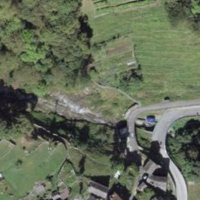
EUNIS habitat code: 44
Species observed at this site:
Dolichovespula media